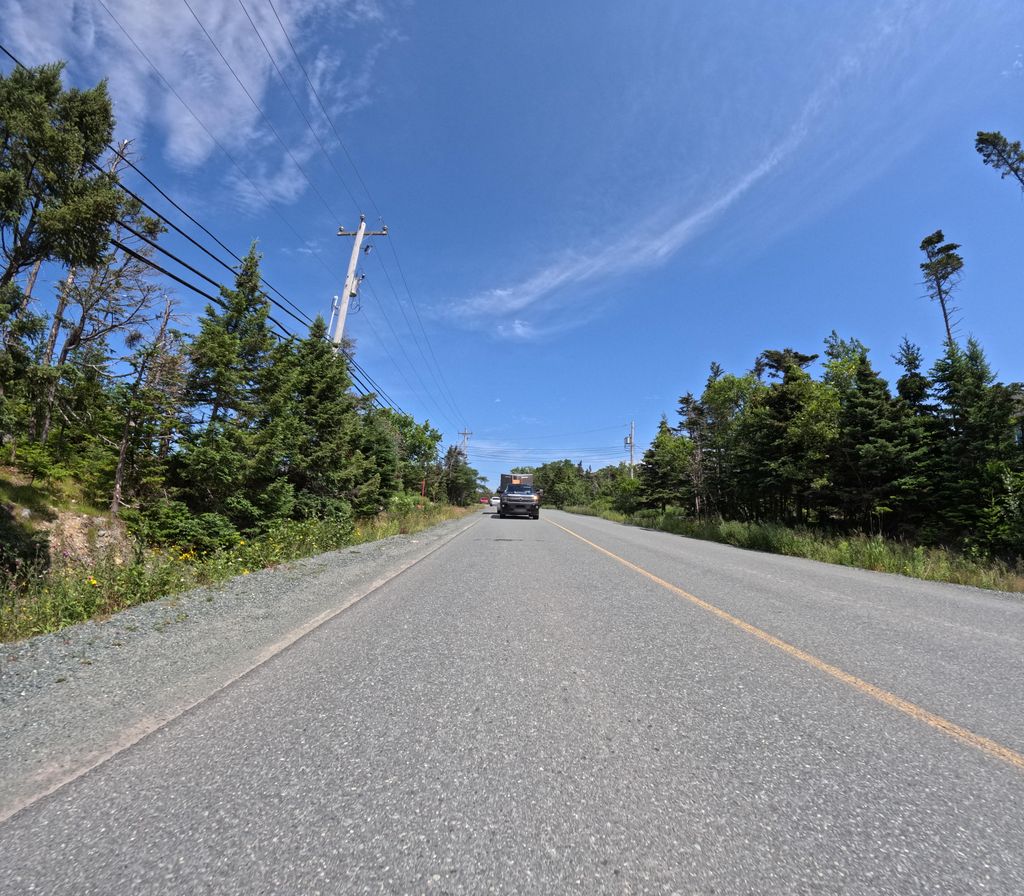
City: st_johns